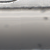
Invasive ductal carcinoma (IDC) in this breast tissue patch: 0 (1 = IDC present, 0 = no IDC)